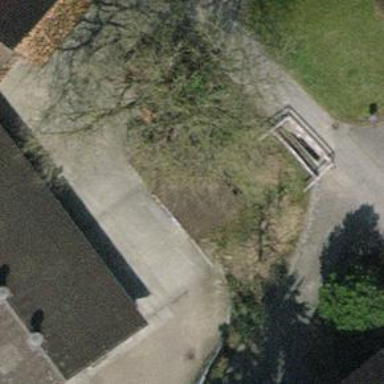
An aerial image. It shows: View of roof of building.